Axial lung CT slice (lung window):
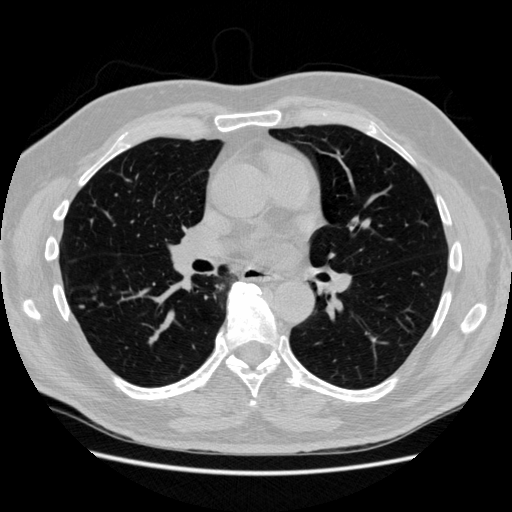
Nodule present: yes
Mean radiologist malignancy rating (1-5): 2.5